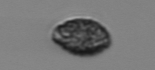
Label: Pseudochattonella_farcimen